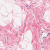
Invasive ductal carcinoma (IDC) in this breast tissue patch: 0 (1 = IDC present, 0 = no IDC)